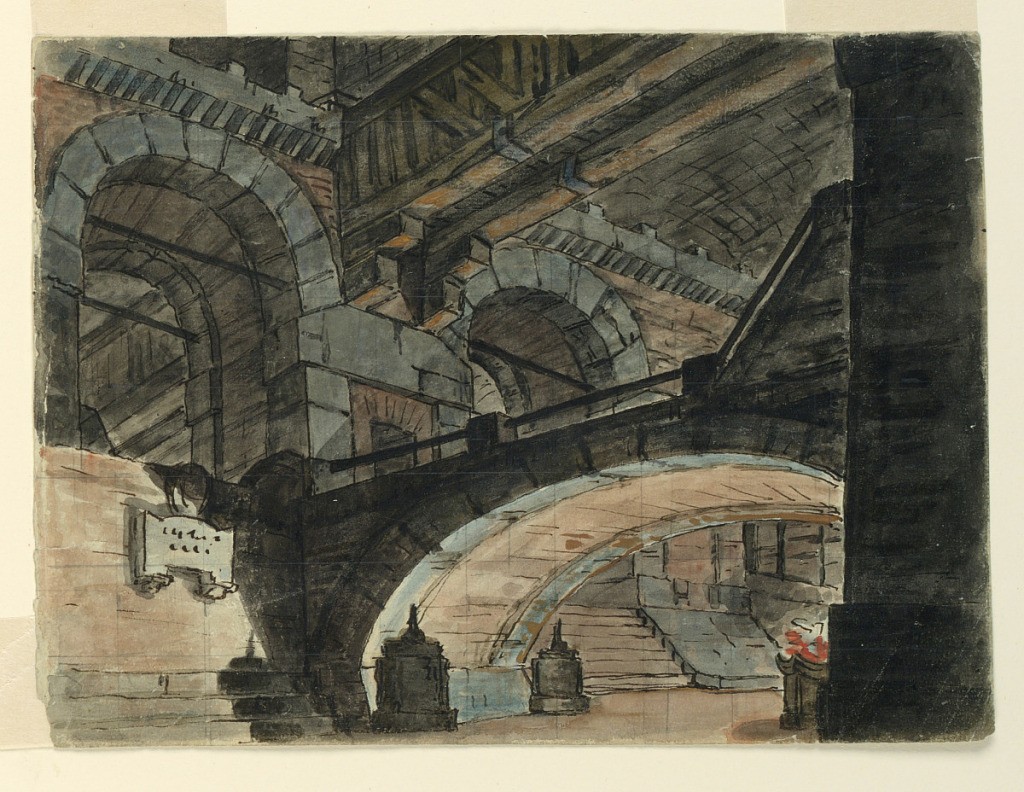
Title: Stage Design, Interior of a Prison
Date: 19th century
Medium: Pen and brown ink, brush and wash on paper
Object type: Drawing
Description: Horizontal rectangle. Prison with high vaults, bridge in the middle leading to interior of building. Strong contrast between dark and light tones of coloring.